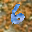
Label: 6